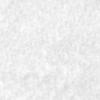
Label: no_change